Field crop: maize
Growth stage: 2
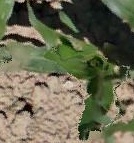
Species: maize